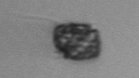
Label: Kryptoperidinium_triquetrum